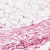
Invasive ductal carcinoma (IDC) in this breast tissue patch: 0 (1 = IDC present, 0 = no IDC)